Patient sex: M
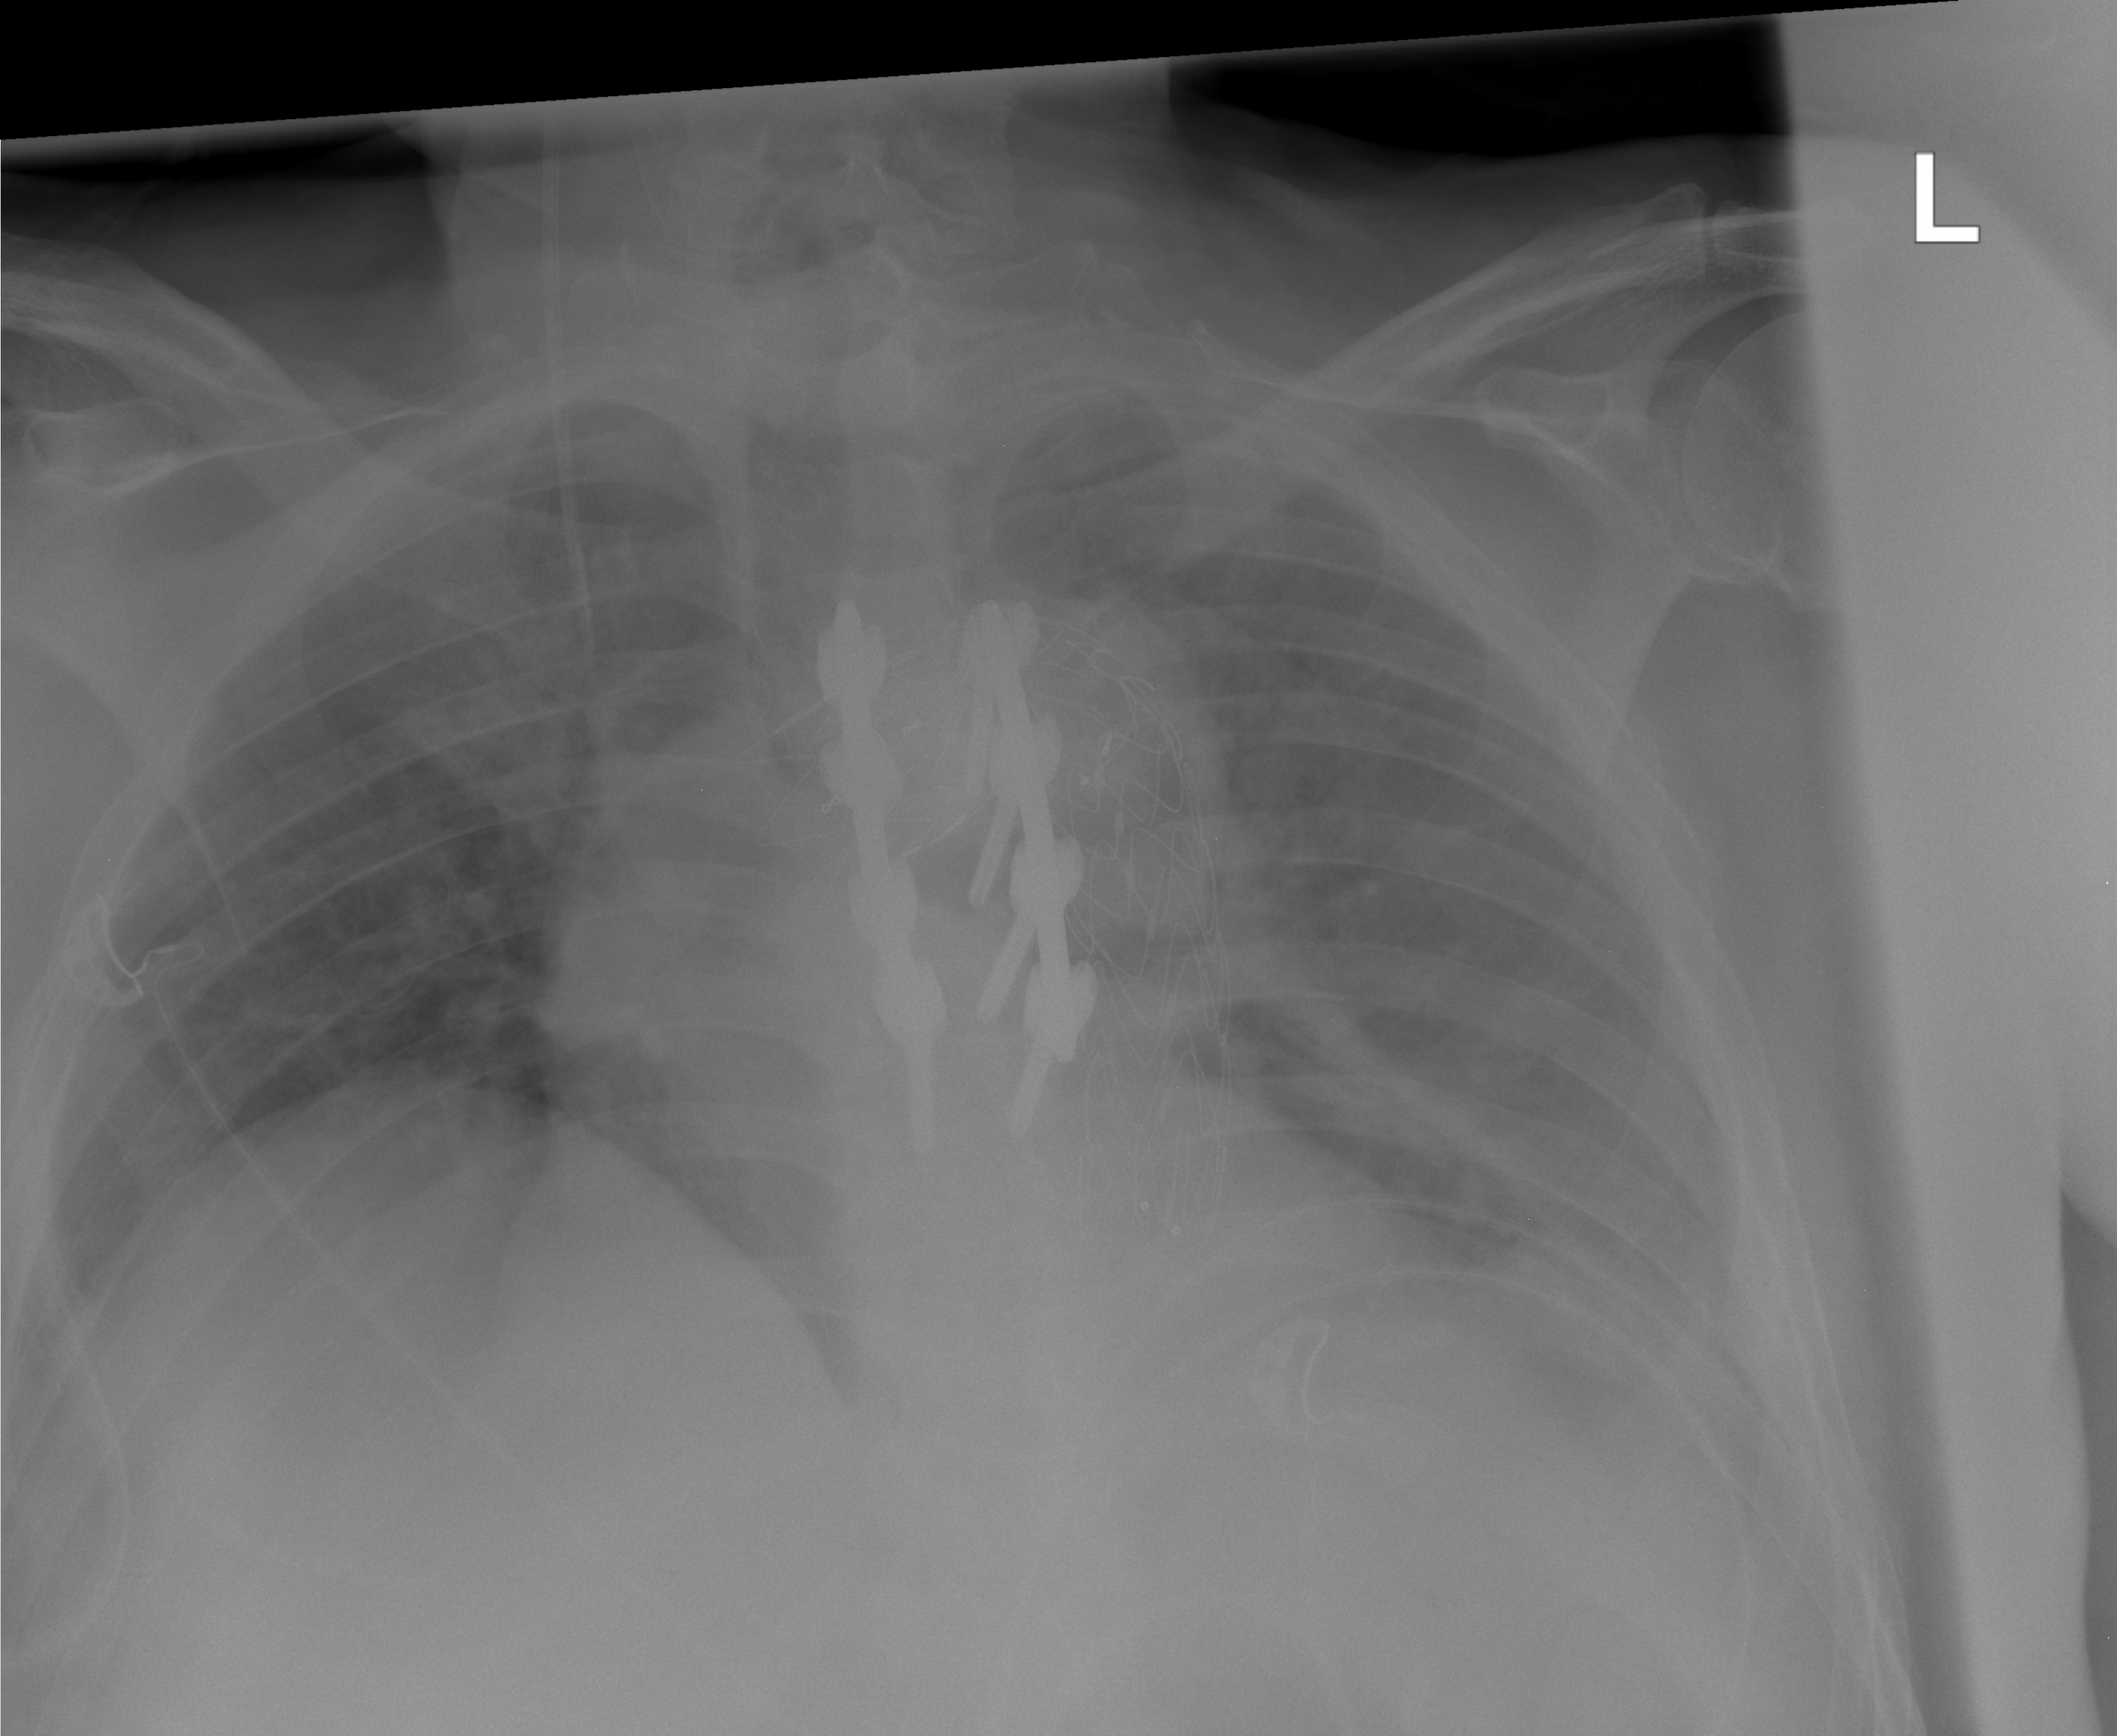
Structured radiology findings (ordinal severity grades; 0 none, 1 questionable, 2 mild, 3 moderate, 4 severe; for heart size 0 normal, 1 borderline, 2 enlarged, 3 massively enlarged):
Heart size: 2
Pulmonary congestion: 1
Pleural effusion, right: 0
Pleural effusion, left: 2
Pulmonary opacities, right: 0
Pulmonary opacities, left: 0
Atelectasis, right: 0
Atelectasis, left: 2